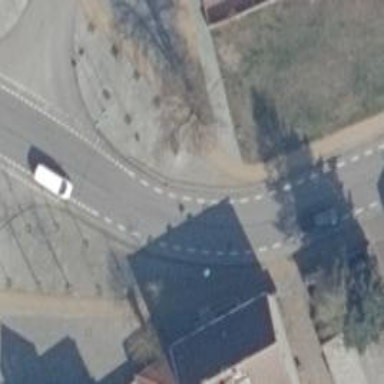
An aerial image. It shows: Primary road with asphalt surface. There are sidewalks on both sides and designated cycle lanes on each side.